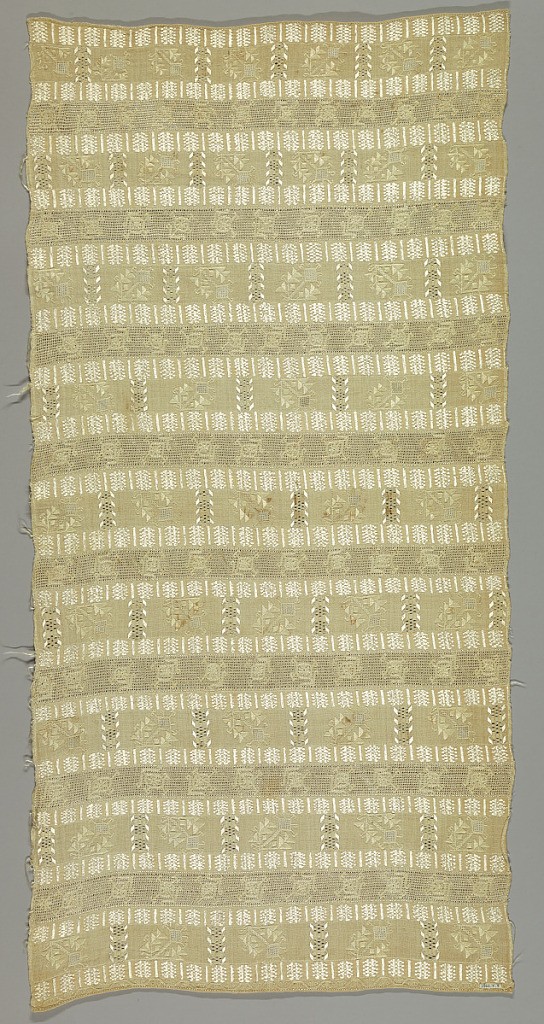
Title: Panel
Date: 18th century
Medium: silk embroidery on linen foundation Technique: embroidered in counted satin, darning and double running stitches on plain weave
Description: Ornament arranged in horizontal bands of openwork and embroidery in stylized designs.